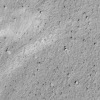
Atmospheric dust classification: not_dusty